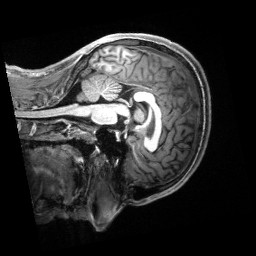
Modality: T1w
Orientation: sagittal
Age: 23
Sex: male
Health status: healthy
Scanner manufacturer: siemens
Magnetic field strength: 3 T
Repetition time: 2.5 s
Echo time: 0.00222 s